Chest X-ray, AP view. Patient: 33 years old, sex M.
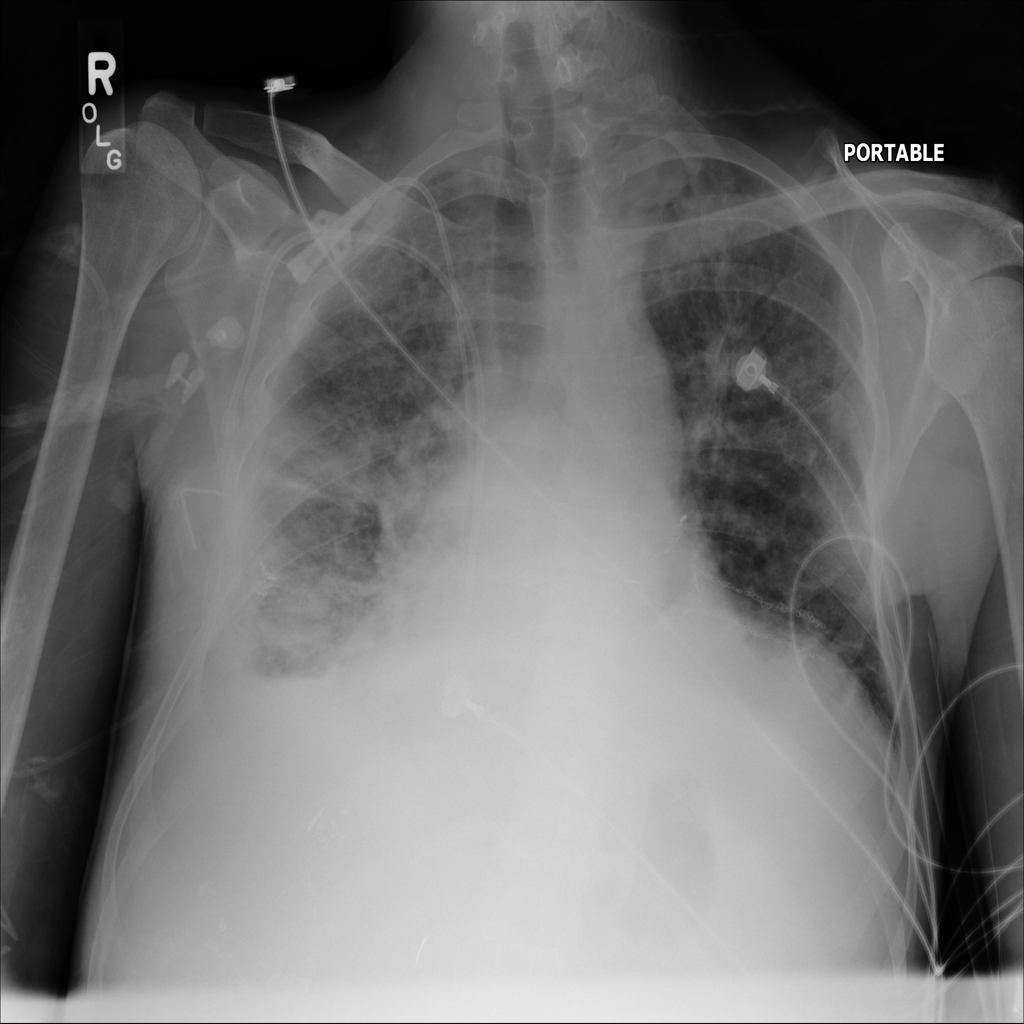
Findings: Effusion, Infiltration, Pleural_Thickening